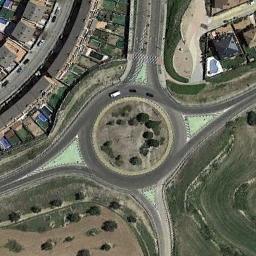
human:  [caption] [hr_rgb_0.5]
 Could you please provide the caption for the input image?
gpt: Several buildings of different shapes are beside the roundabout .

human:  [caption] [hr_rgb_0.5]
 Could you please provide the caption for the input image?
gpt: The roundabout with four exits and entrances is in the clearing and a channel is next to the roundabout .

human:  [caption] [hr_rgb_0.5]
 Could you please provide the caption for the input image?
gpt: The roundabout is on the grass next to trees and buildings .

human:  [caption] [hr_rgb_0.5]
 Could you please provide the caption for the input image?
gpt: There are several moving vehicles on the road at the roundabout, And there are many buildings with swimming pools and some trees and lawns around the roundabout .

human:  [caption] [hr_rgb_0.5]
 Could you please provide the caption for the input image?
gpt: There are some buildings and green lawns beside the roundabout .